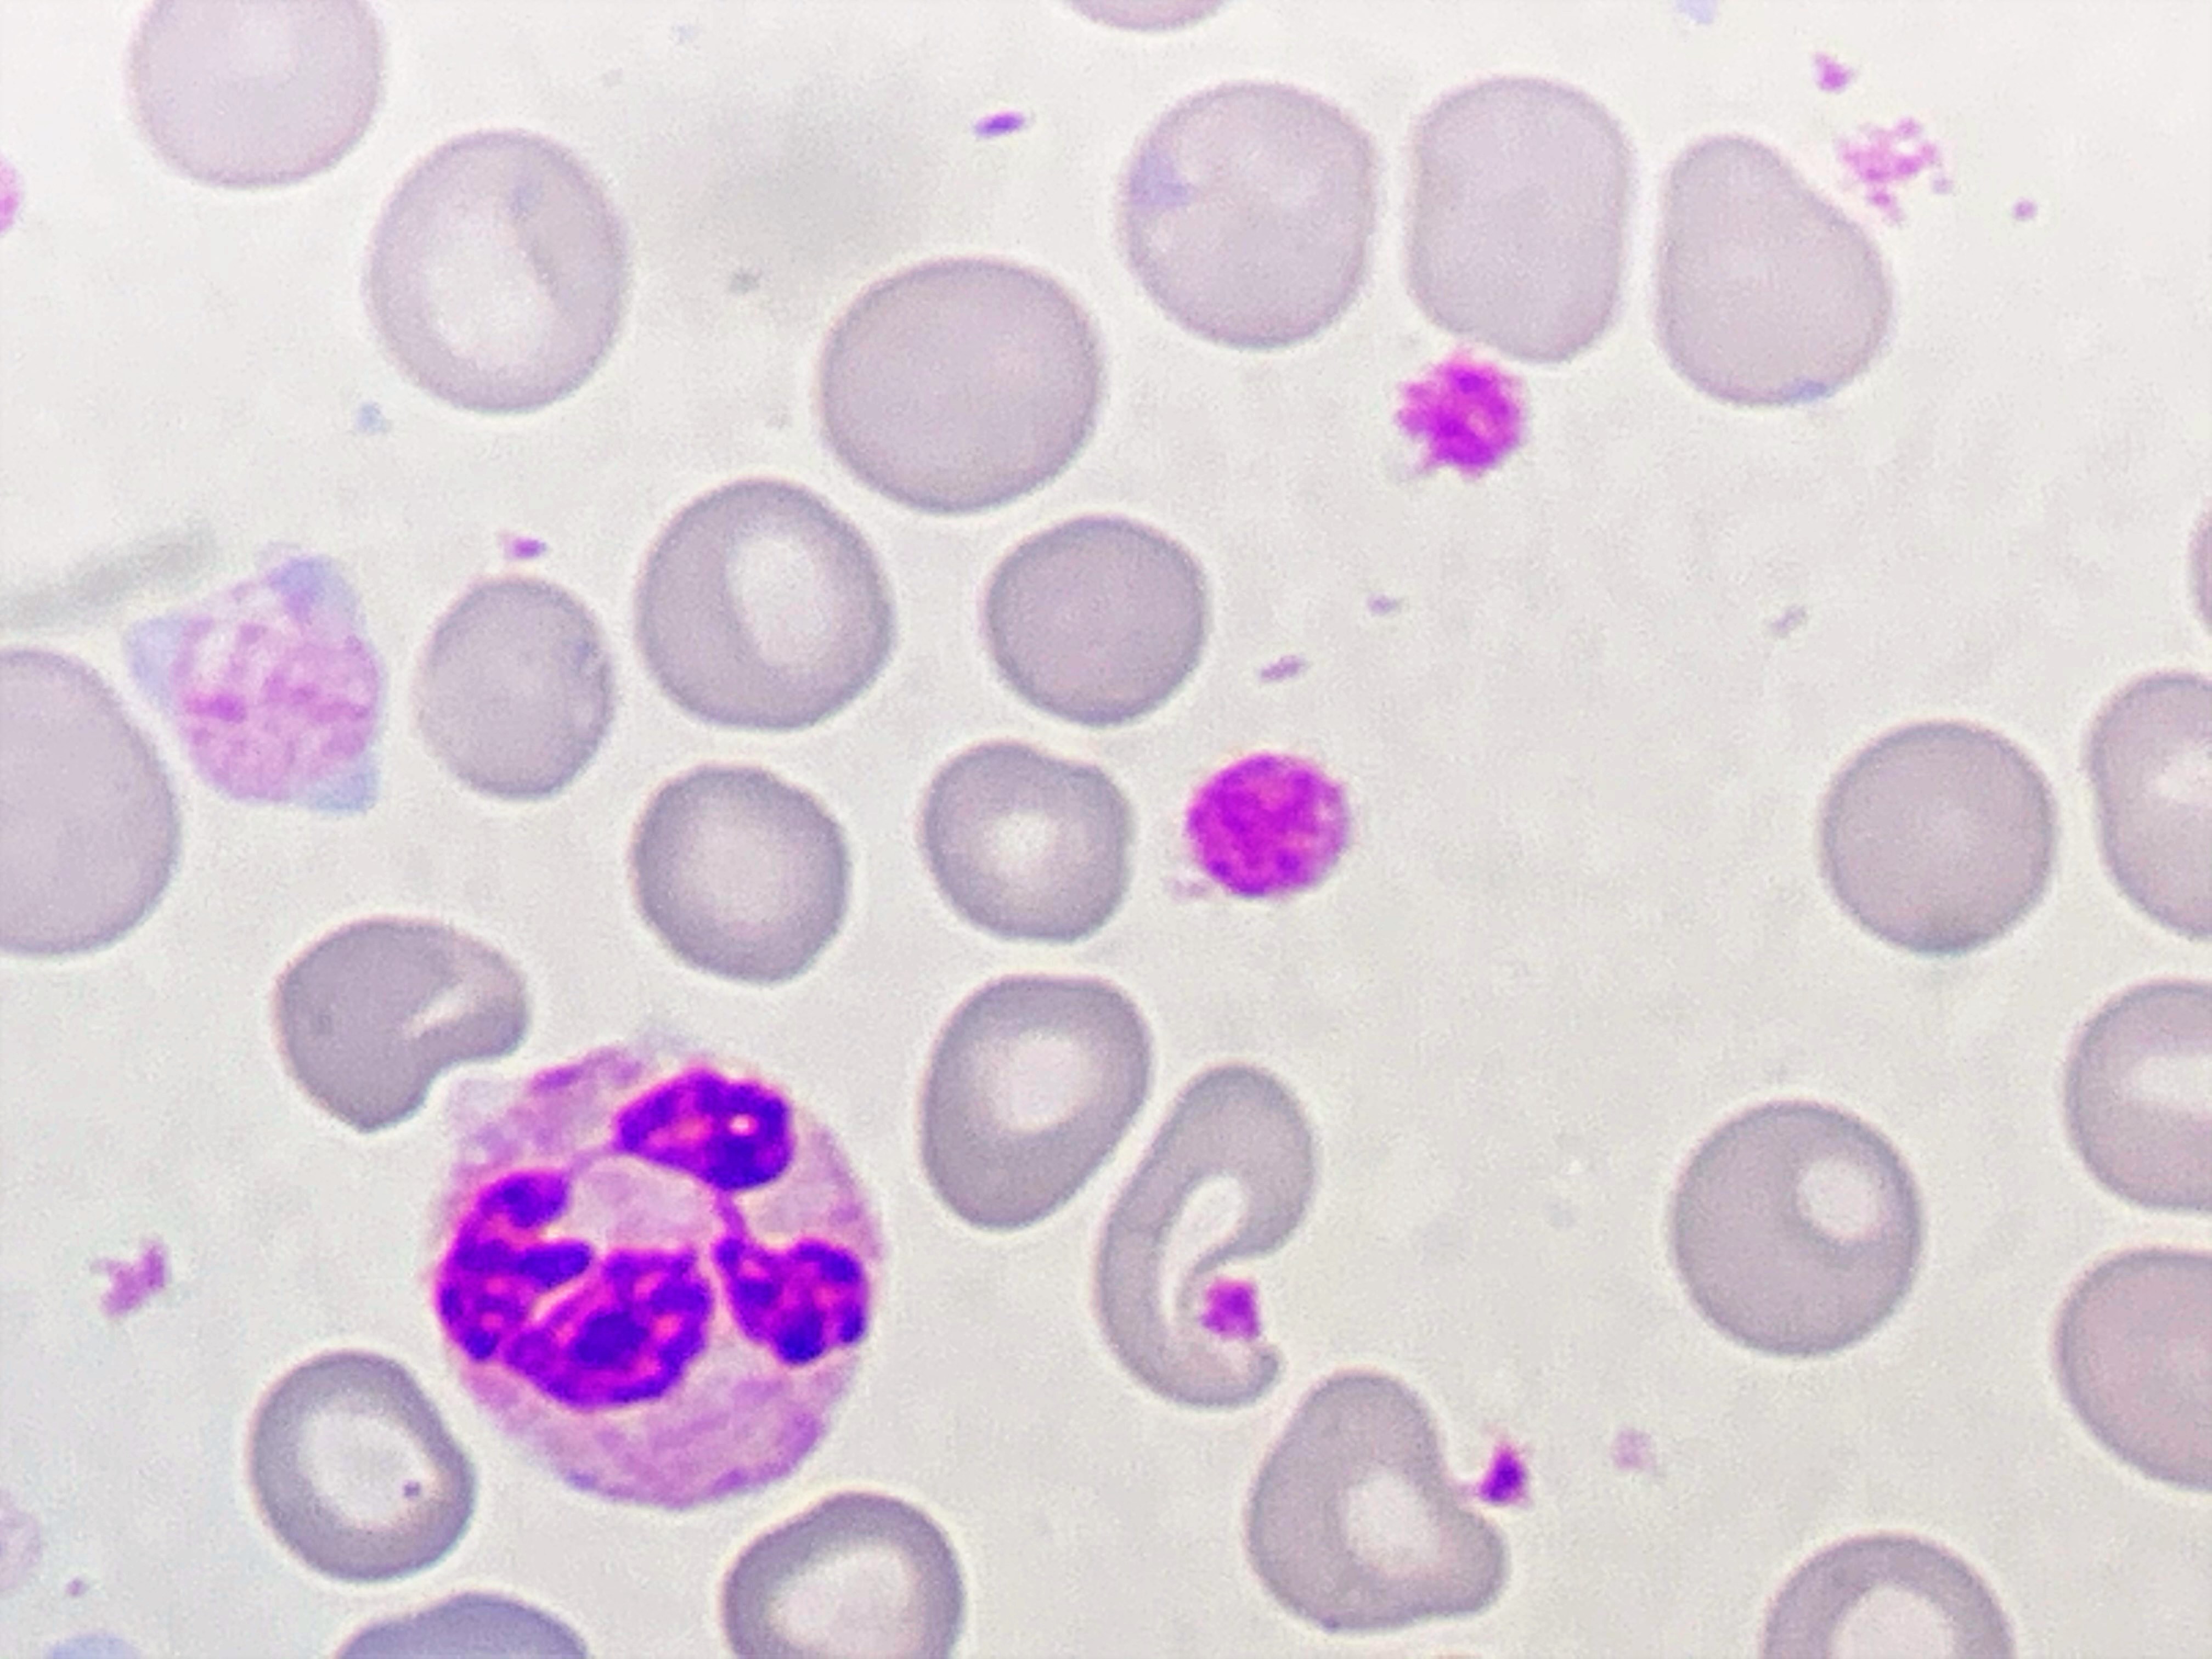
Cell type: NEUTROPHILS